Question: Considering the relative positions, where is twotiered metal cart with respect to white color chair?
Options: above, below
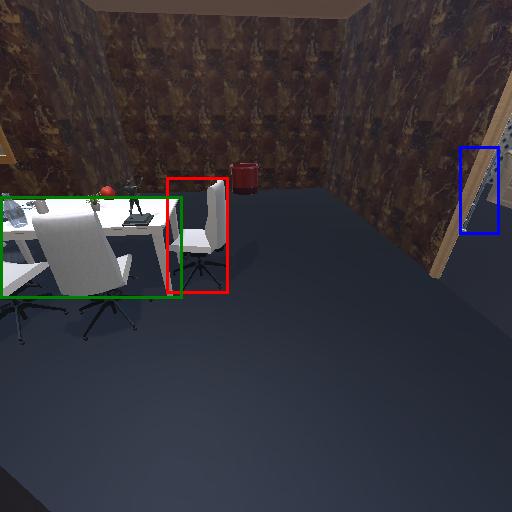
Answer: above